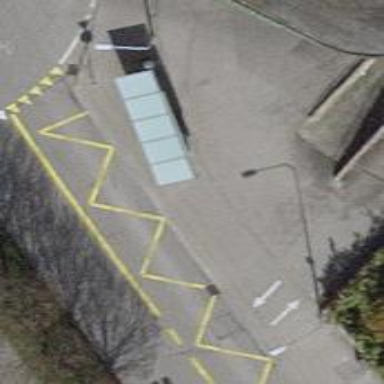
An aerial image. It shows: Bus stop for trolleybuses with designated stop position for public transport.